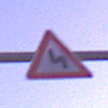
Verkehrszeichen: DoppelkurveZunaechstLinks
Umgebung: Outdoor, Nature
Tageszeit: Dawn
Wetter: PartlyCloudy
Licht: Natural
Jahreszeit: NotSpecified
Kontrast: MediumContrast